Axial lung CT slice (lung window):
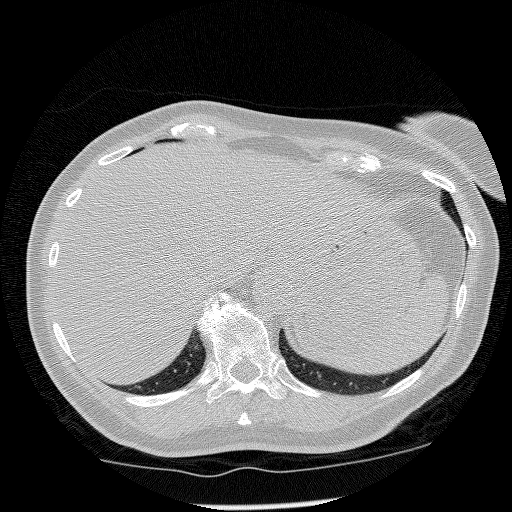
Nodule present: no